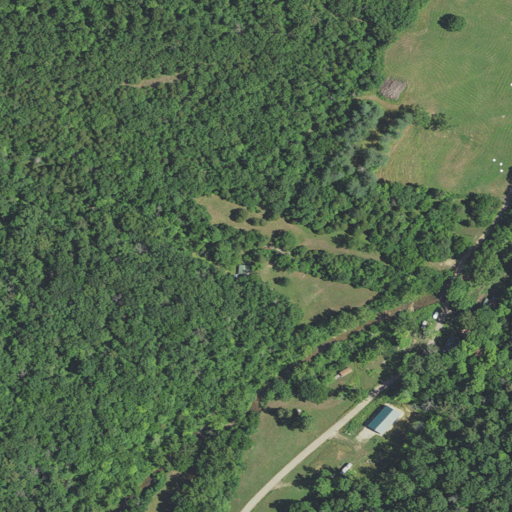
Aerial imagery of valley in Missouri named Furnace Hollow containing deciduous forest, mixed forest, open development, and pasture